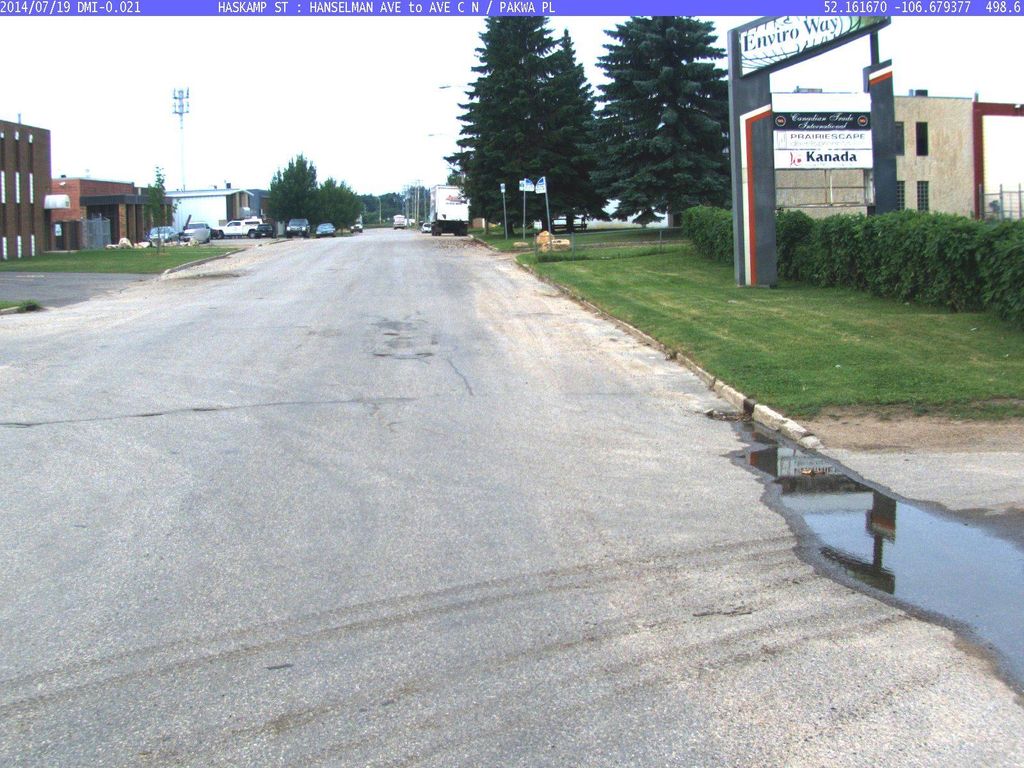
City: saskatoon